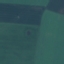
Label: AnnualCrop